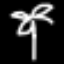
Label: palm tree